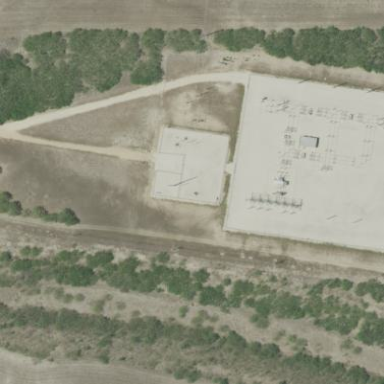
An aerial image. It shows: Distribution power substation secured by fence.